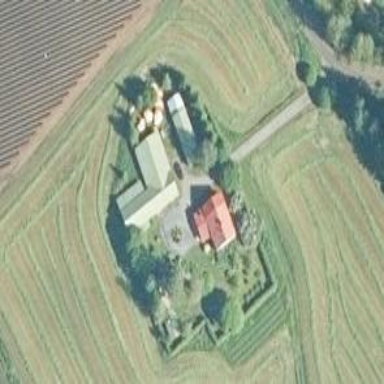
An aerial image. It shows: Farmyard area.